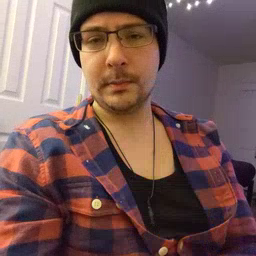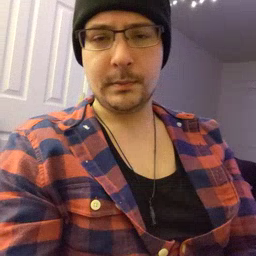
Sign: open